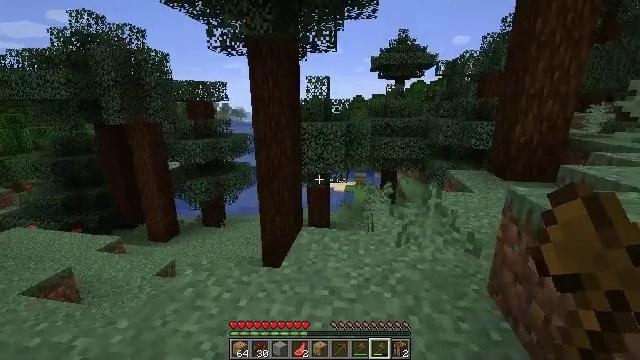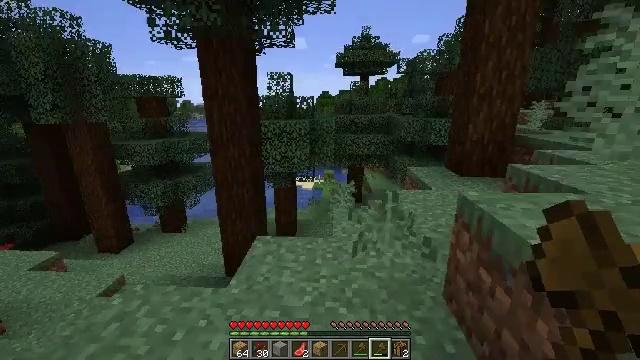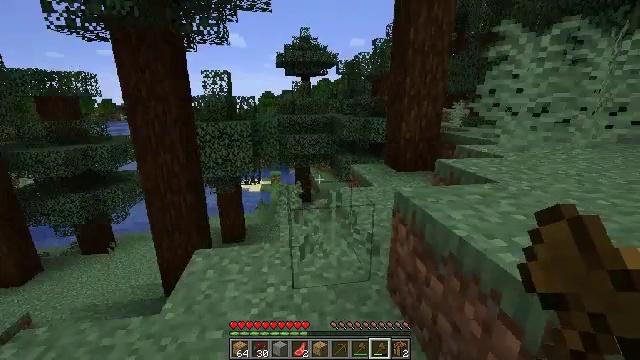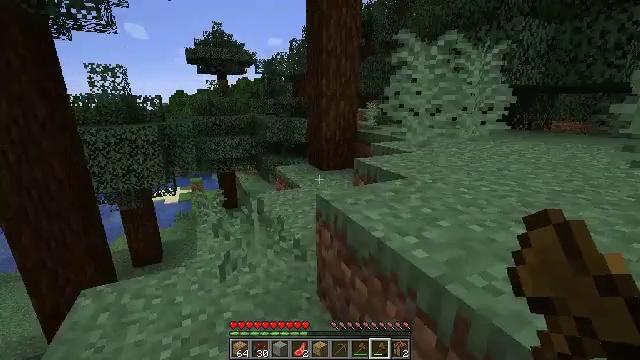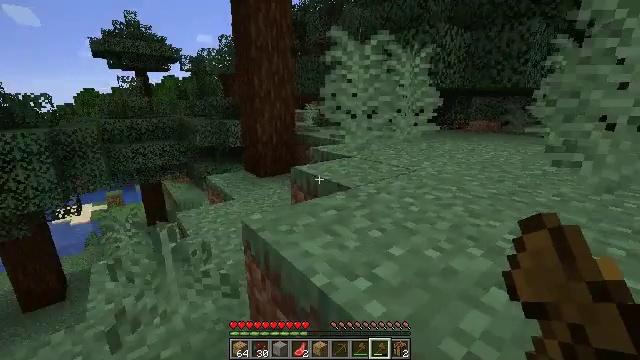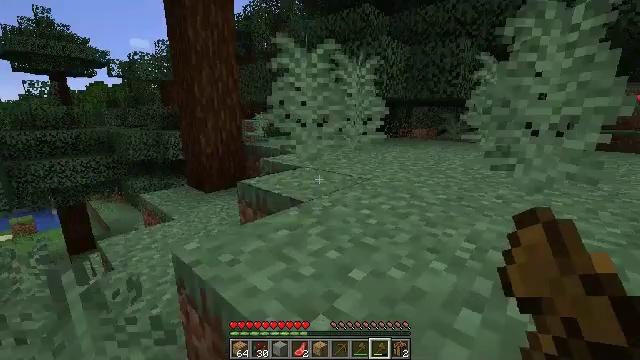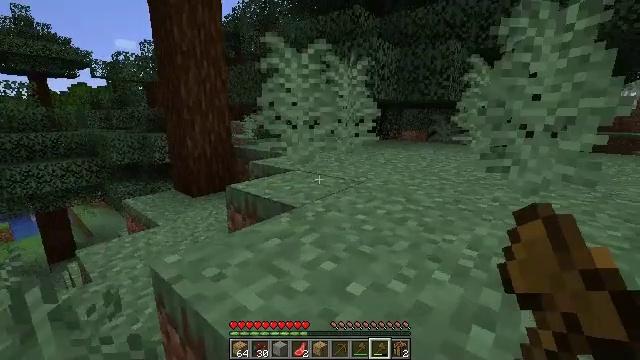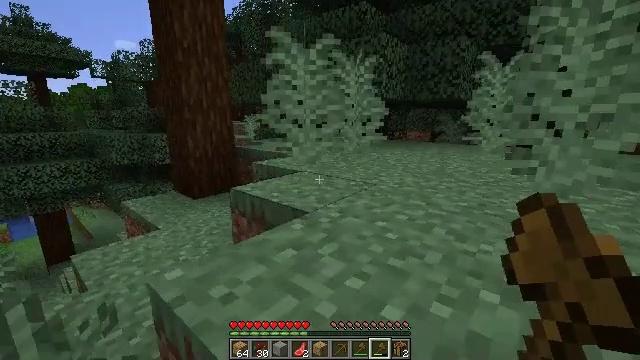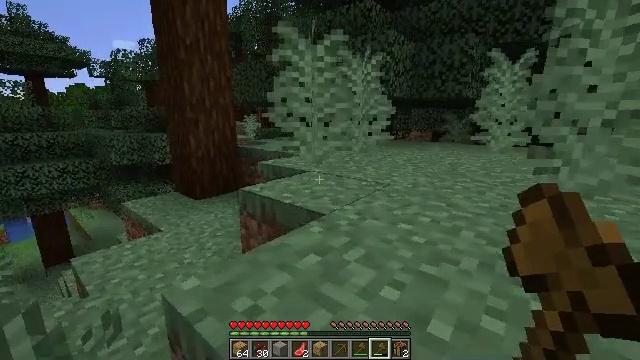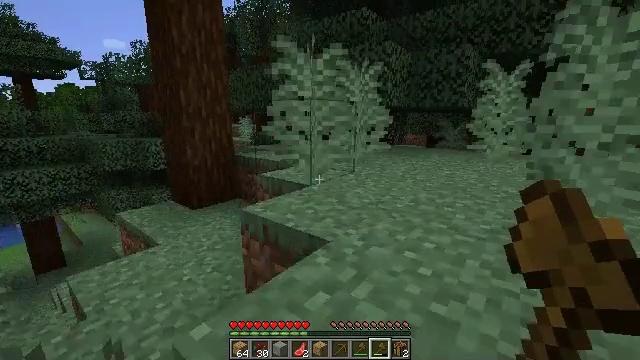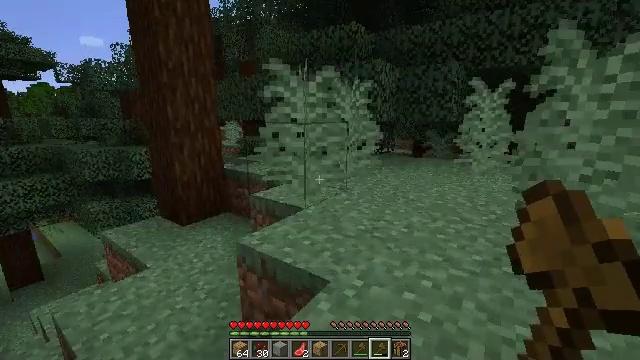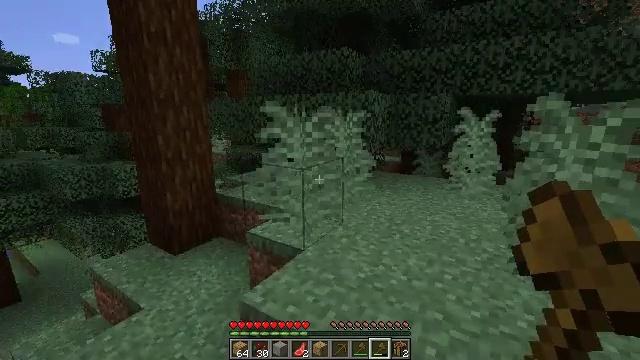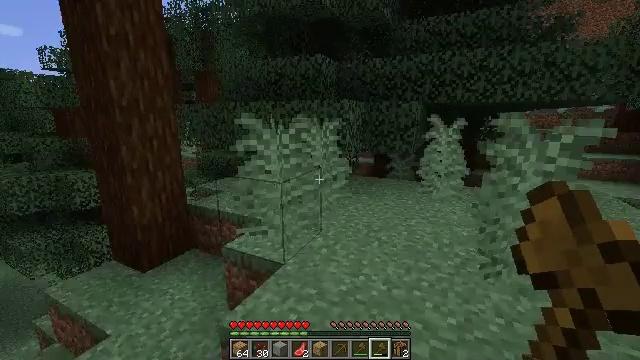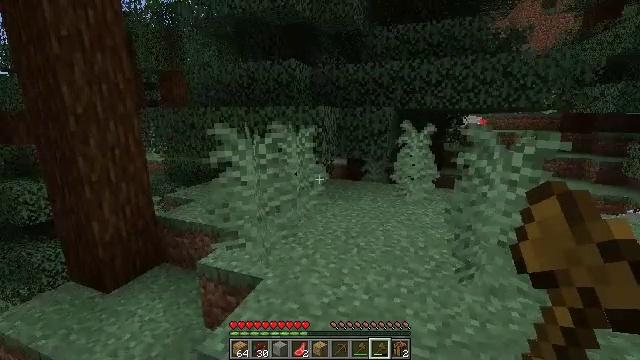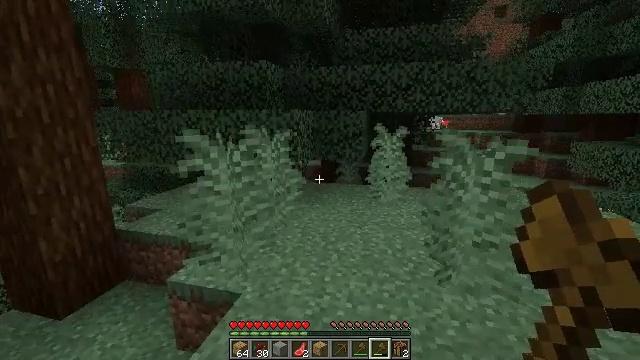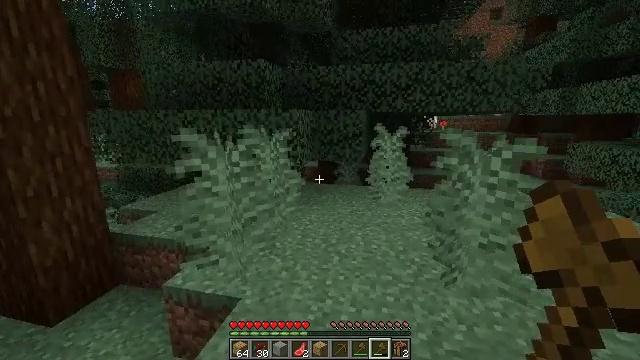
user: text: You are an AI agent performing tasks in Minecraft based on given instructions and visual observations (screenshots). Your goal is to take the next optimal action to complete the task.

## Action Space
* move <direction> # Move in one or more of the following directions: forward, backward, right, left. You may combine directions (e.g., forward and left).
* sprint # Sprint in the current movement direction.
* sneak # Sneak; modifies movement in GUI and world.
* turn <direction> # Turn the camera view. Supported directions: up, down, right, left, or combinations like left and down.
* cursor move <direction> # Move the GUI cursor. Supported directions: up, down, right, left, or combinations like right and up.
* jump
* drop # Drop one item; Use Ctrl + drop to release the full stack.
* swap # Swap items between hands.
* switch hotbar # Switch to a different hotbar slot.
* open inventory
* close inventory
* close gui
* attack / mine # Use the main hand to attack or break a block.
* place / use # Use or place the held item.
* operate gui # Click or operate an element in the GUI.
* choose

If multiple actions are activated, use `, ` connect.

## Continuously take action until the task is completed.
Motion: motion action
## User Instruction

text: Harvest some fern.
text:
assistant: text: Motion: move forward and move right, turn right
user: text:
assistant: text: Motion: move forward and move right, turn right
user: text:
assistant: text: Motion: move forward, turn right
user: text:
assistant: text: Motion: move forward, turn right
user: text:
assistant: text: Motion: move forward, turn right and up
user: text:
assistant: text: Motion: move forward, turn right
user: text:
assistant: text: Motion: move forward
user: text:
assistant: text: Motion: move forward
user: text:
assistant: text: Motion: move forward, turn right, jump
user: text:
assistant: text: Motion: move forward, turn right, jump
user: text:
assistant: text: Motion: move forward, turn right, jump
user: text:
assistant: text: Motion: move forward, turn right, jump
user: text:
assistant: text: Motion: move forward, turn right, jump
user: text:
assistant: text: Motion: move forward, turn right
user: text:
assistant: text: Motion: move forward and move right
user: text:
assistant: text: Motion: move forward and move right
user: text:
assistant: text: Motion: move forward and move right
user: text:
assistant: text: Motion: move forward and move right
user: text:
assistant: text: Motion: move forward and move right, turn right
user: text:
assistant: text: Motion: move forward and move right, turn right and down
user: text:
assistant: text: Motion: move forward and move right, turn right and down
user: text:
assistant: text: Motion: move forward, turn right
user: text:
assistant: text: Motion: turn right
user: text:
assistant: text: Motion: move right, turn right and up
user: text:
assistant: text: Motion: move right, turn right
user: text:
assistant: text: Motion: move right
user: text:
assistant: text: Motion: move right
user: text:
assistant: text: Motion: move forward and move right
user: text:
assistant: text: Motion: move forward and move right
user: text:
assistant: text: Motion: move forward and move right